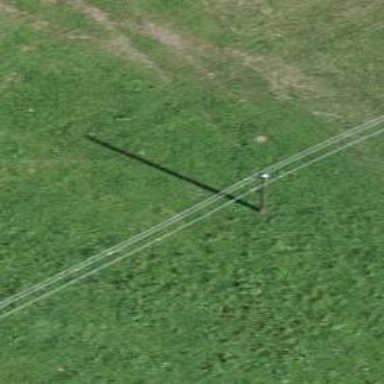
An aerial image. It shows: Utility pole in the area.